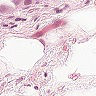
Metastatic tissue present: yes